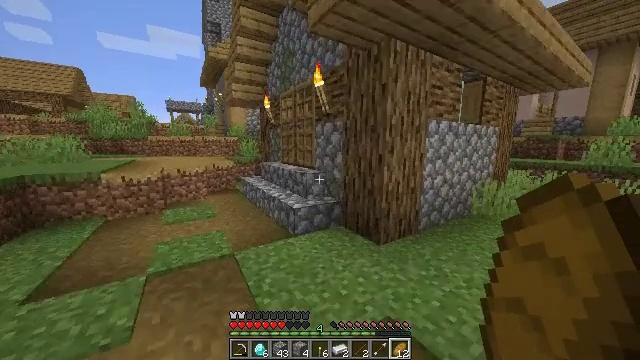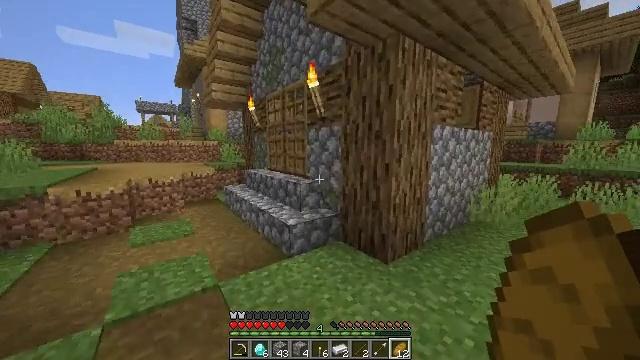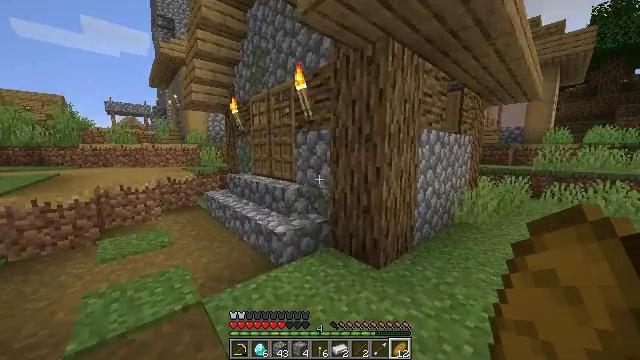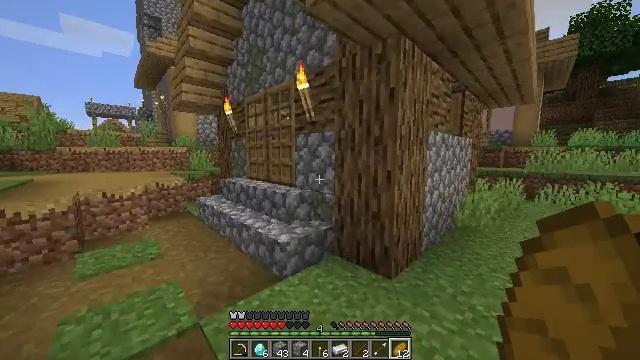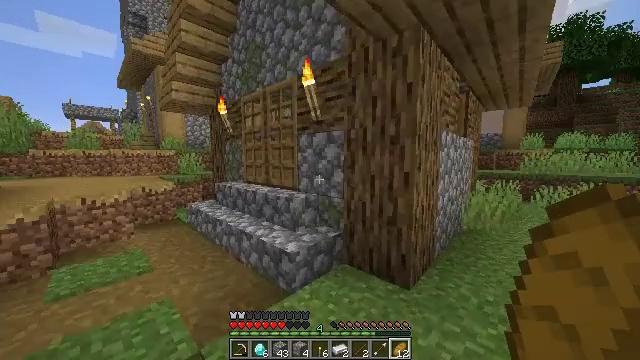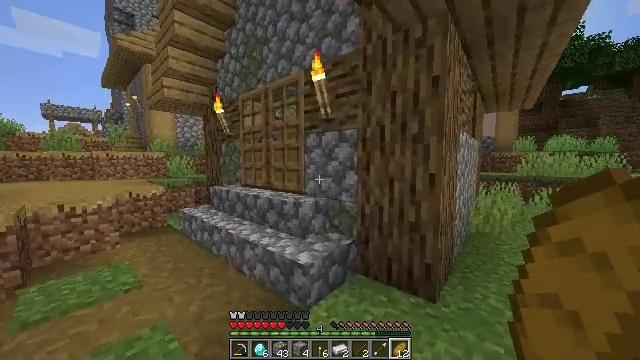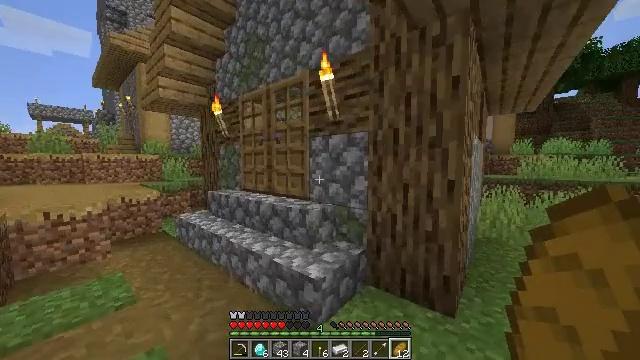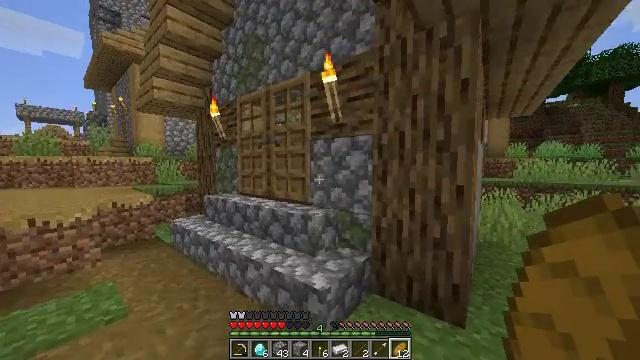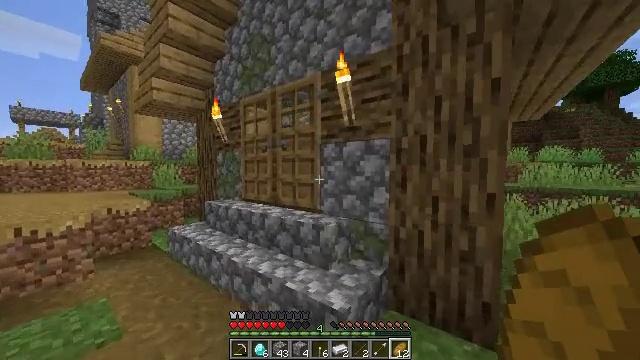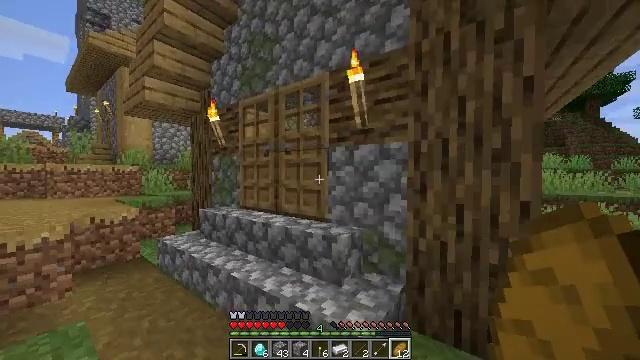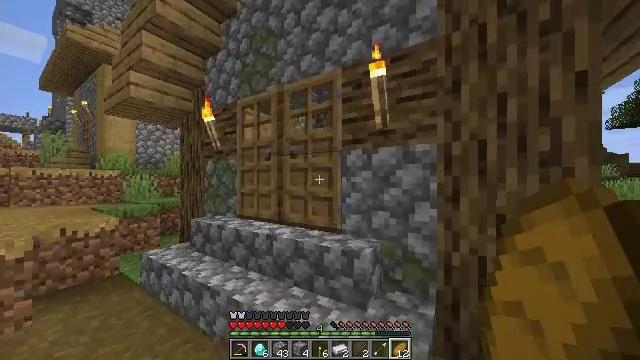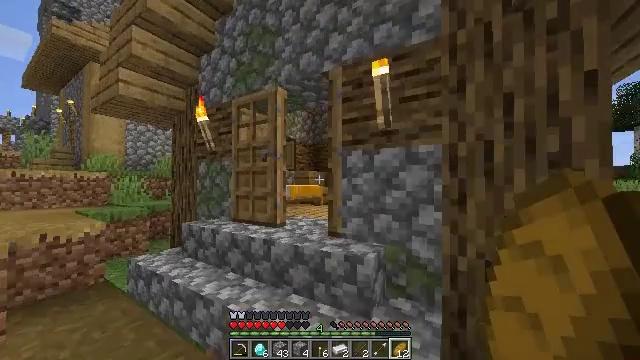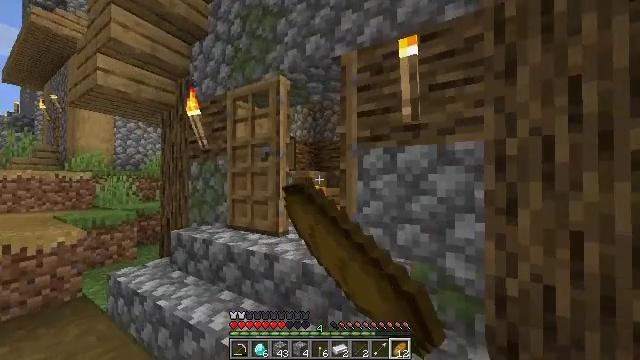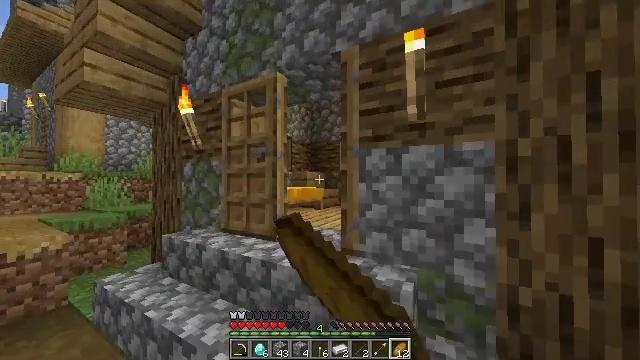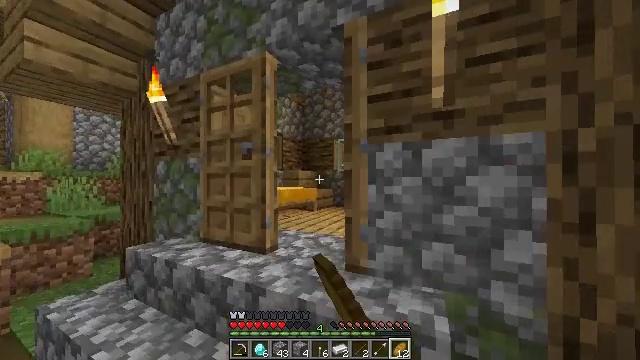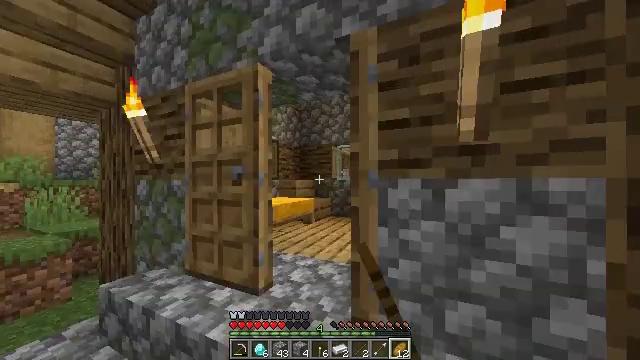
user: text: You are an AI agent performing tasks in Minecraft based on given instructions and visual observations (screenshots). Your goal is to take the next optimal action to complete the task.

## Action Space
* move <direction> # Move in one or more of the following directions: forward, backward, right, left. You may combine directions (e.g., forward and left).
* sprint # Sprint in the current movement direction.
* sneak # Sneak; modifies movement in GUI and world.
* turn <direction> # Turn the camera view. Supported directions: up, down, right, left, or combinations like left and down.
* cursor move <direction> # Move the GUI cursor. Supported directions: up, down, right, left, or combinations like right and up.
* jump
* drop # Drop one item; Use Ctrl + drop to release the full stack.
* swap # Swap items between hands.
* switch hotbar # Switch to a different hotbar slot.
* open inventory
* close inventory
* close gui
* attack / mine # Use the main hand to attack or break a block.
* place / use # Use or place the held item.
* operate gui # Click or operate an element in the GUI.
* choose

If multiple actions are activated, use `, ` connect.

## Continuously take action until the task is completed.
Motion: motion action
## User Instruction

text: Collect carrots by breaking the crop.
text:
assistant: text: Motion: move forward and move left, sprint, turn right and up
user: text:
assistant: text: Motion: move forward and move left, sprint, turn right
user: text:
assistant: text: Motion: move forward and move left, sprint, turn right
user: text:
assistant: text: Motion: move forward and move left, sprint, turn right
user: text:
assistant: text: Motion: move forward and move left, sprint, turn right
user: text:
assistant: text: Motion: move forward and move left, sprint, turn right
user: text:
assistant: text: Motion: move forward and move left, sprint, turn right
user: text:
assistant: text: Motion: move forward and move left, sprint, turn up
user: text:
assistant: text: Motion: move forward and move left, sprint, turn right and up
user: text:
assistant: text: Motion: move forward and move left, sprint, turn right and up
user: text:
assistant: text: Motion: move forward, sprint, turn right, use / place
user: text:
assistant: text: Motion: move forward, sprint, use / place
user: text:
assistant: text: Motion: move forward, sprint, use / place
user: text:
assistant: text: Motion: move forward, sprint, turn right
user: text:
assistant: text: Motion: move forward, sprint, turn right
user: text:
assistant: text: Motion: move forward, sprint, turn right and down
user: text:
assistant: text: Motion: move forward, sprint, turn right and down
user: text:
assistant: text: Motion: move forward, sprint, turn right and down
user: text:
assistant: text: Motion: move forward, sprint, turn right and down
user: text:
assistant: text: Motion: move forward, sprint, turn right and down
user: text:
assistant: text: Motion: move forward, sprint, turn right and down
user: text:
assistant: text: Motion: move forward, sprint, turn right and down
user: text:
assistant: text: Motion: move forward, turn right and down
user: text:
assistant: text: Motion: move forward, turn right and down
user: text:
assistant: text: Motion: move forward, turn right and down
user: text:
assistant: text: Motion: move forward and move left, turn right
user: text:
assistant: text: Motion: move forward and move left, turn right and down
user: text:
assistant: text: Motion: move forward and move left, turn right and down
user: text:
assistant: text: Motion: move forward, turn right and down
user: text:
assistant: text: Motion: turn right